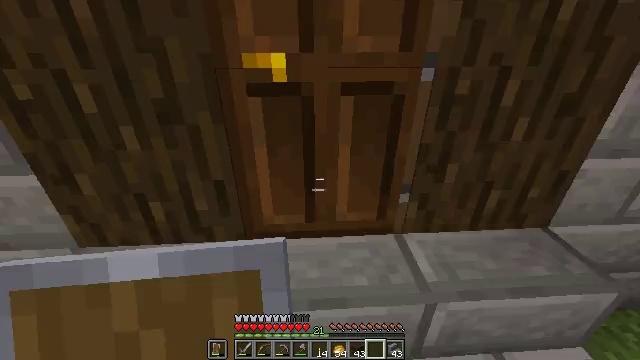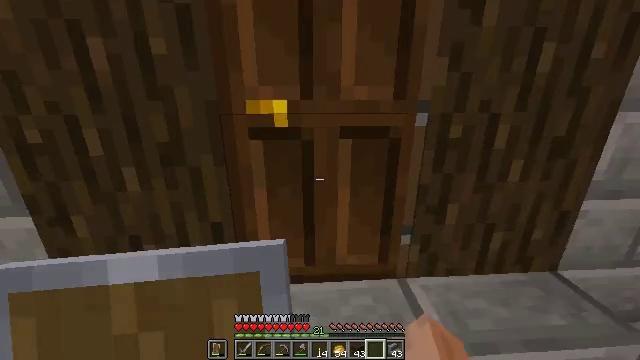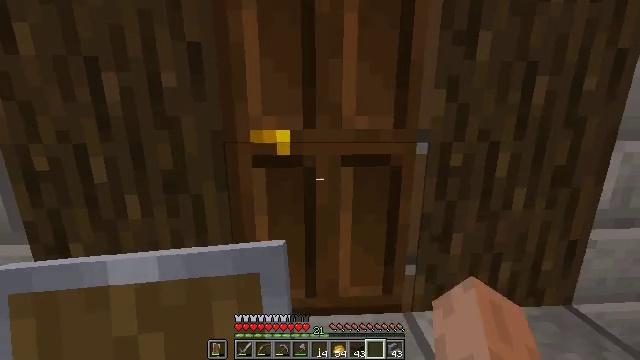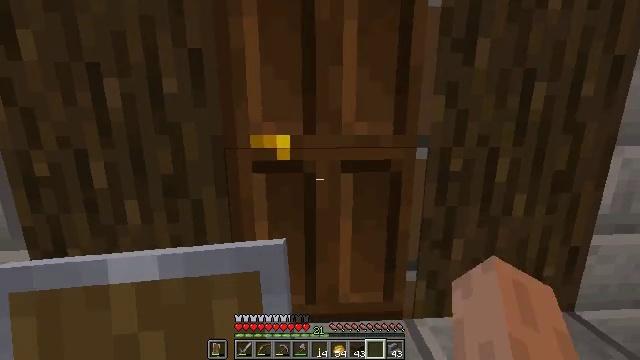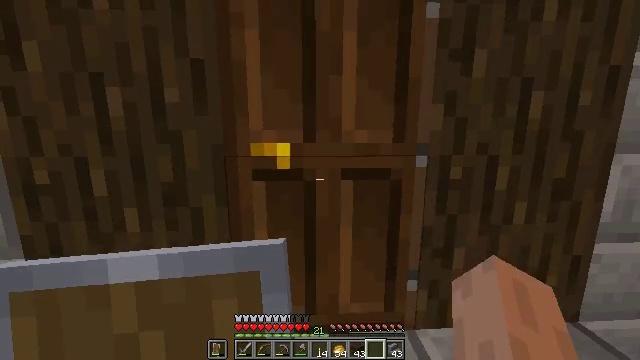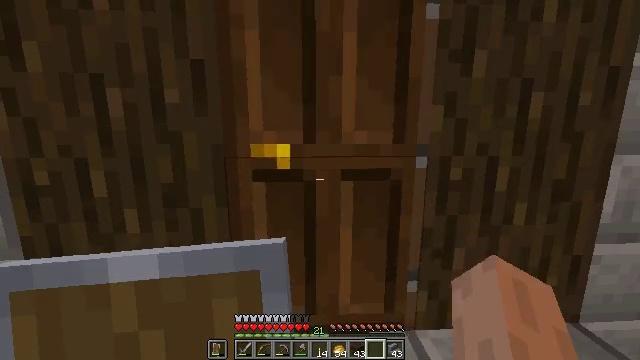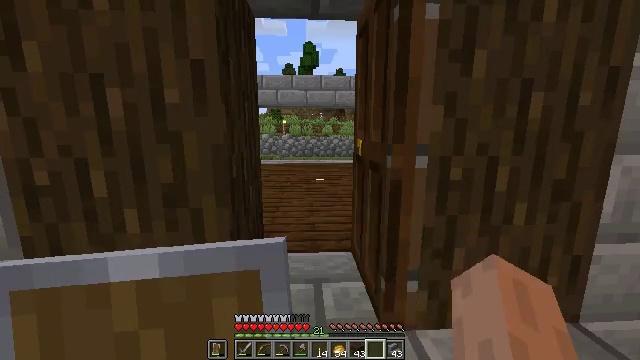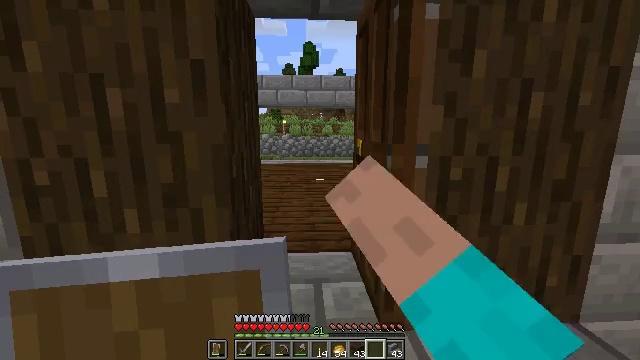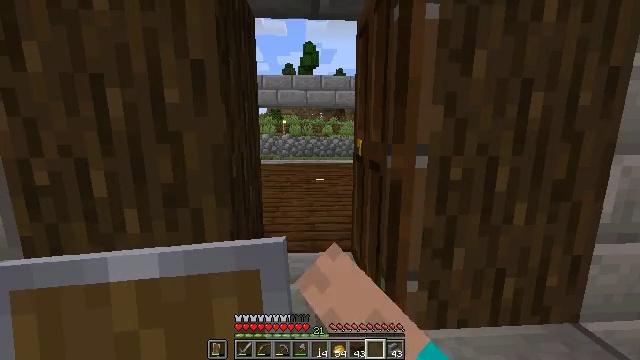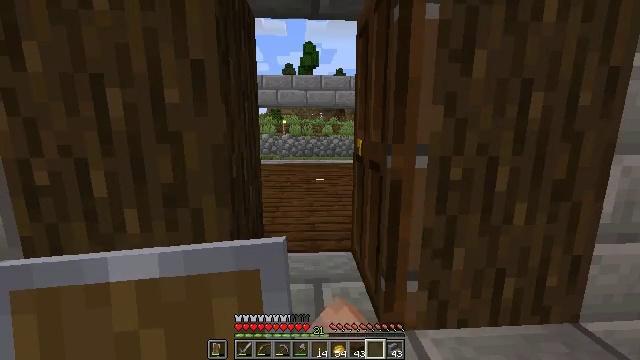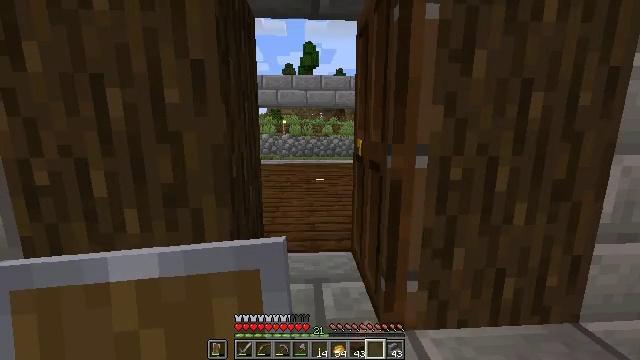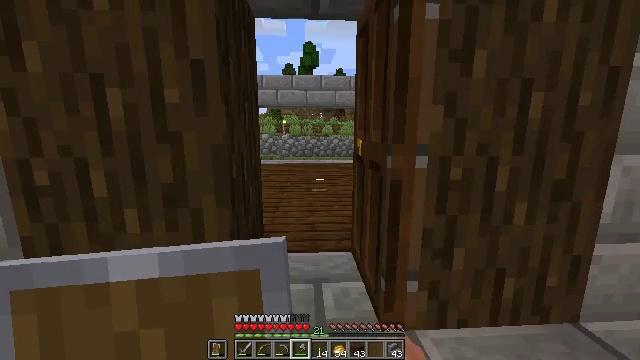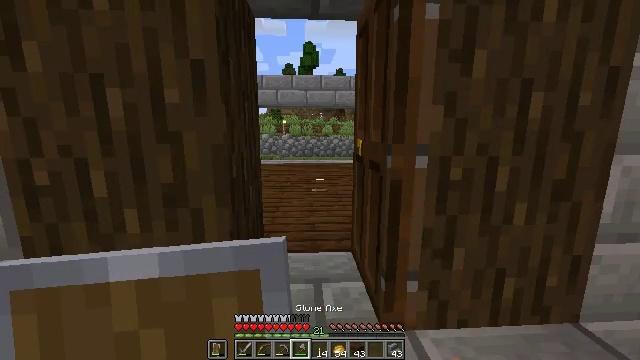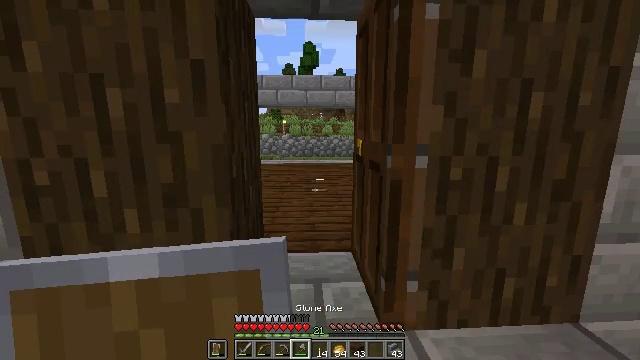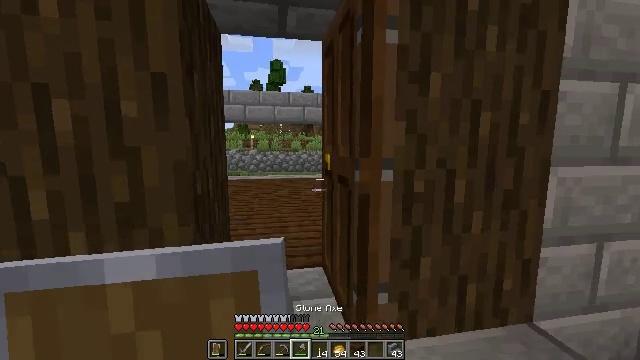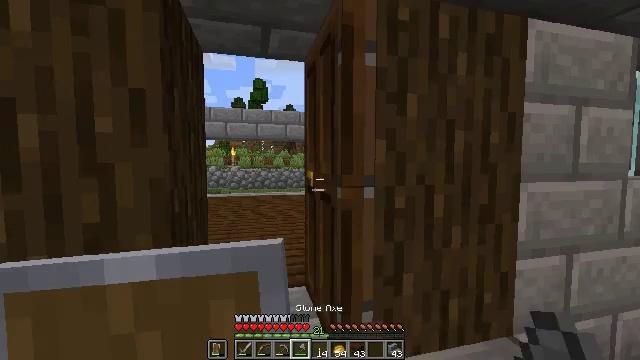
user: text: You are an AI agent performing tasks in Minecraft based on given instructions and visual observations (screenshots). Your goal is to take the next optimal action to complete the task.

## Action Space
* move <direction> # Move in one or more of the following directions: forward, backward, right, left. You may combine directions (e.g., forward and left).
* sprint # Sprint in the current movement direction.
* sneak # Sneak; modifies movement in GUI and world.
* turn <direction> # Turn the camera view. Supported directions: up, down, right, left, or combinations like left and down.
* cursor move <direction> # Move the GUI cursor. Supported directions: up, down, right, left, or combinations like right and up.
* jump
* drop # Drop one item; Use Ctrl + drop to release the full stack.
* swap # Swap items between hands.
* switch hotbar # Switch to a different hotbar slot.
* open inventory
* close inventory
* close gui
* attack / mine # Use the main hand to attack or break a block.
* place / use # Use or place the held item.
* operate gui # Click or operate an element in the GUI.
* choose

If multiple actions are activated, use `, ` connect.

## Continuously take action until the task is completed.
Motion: motion action
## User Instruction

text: Collect dark oak door into your inventory.
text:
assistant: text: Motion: turn up
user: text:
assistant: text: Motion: turn up
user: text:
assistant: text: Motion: turn up
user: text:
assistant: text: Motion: turn up
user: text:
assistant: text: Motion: no_op
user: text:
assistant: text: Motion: use / place
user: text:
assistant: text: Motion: use / place
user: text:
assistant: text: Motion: no_op
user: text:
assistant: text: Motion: no_op
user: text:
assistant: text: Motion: no_op
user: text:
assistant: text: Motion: switch to hotbar 4
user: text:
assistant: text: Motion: switch to hotbar 4
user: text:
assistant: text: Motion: no_op
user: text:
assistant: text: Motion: turn right and up
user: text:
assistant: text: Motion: turn right and up
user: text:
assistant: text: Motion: no_op
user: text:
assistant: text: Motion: attack / mine
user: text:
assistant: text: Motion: attack / mine
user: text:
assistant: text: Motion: attack / mine
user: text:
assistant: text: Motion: attack / mine
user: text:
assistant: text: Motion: attack / mine
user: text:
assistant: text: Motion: attack / mine
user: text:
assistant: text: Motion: attack / mine
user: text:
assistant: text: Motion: attack / mine
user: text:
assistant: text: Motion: attack / mine
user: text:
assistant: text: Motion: attack / mine
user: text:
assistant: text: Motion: attack / mine
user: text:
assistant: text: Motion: attack / mine
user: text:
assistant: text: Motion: attack / mine
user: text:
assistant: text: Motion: attack / mine